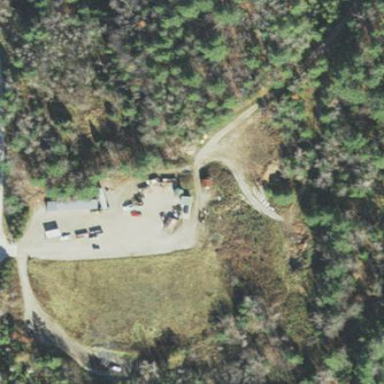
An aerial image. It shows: Waste transfer station.